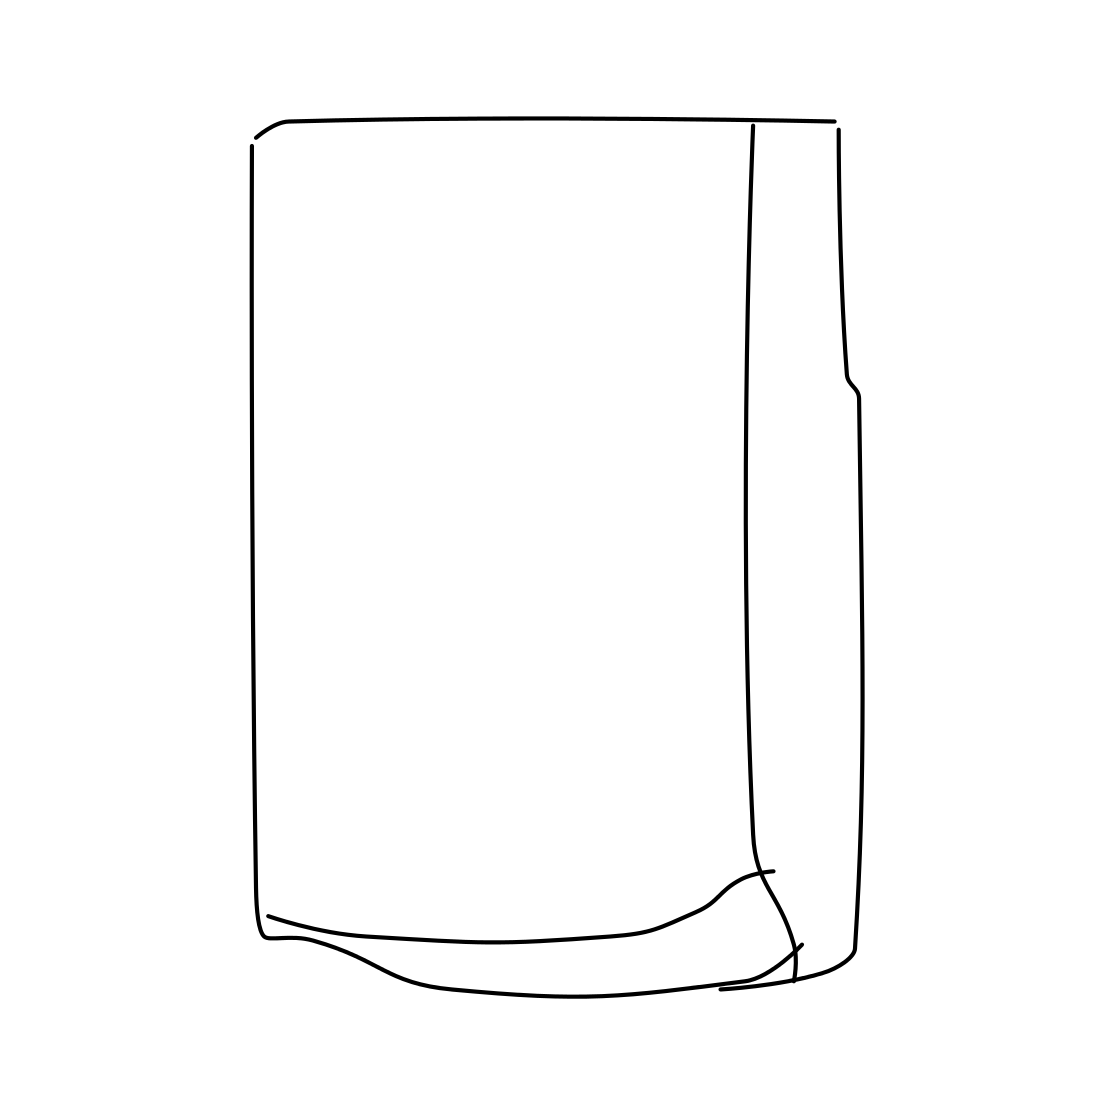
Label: book